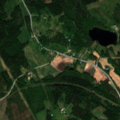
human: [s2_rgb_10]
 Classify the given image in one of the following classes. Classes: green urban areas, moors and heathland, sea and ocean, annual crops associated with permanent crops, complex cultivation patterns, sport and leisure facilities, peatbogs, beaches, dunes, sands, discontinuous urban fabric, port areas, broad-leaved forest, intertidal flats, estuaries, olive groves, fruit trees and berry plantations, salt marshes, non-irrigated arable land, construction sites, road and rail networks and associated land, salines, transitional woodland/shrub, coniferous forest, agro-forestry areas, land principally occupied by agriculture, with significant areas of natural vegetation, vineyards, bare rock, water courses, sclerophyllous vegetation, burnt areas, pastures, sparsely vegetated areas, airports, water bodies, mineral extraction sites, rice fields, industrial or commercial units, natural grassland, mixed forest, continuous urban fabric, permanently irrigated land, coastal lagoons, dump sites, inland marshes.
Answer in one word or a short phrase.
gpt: land principally occupied by agriculture, with significant areas of natural vegetation, coniferous forest, mixed forest, transitional woodland/shrub